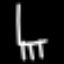
Label: chair